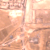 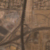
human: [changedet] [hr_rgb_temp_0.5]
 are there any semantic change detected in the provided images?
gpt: The urbanization of this area was intensified.